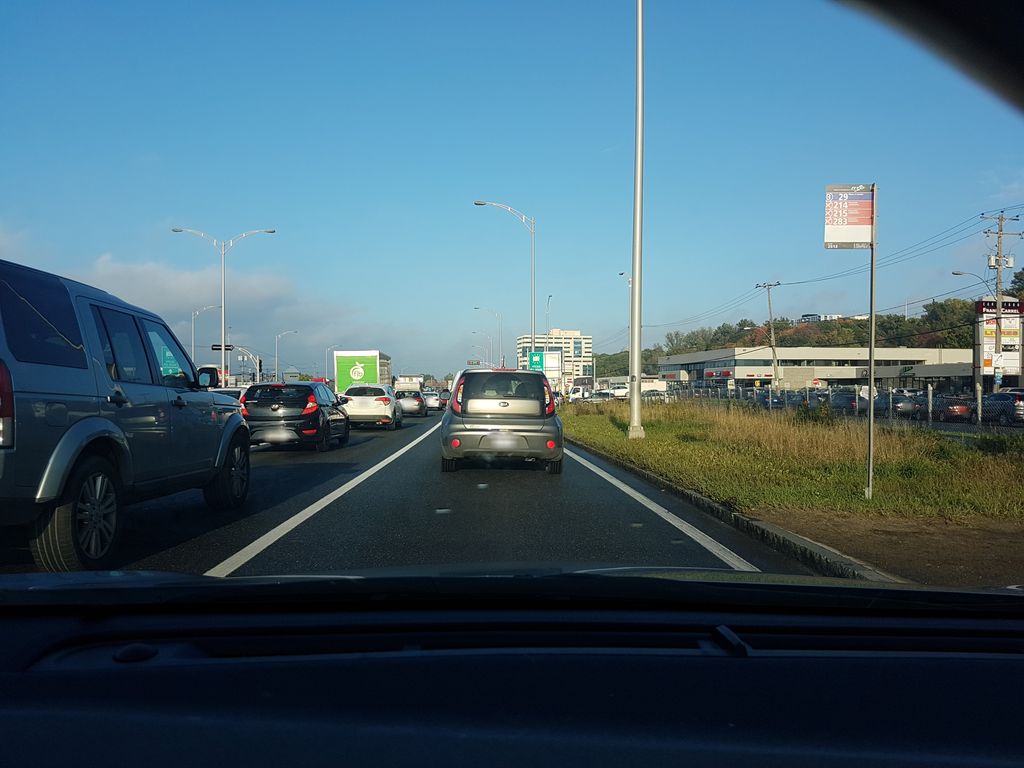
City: quebec_city